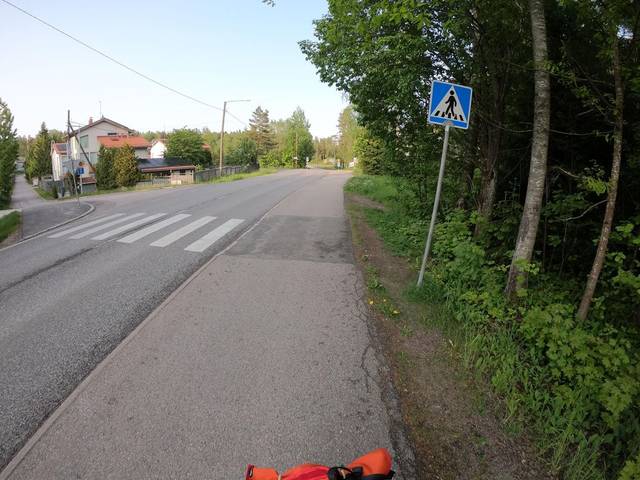
Region: Finland
Coordinates: 60.202, 24.714